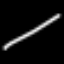
Label: line